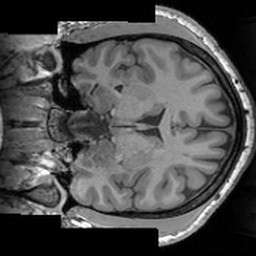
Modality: T1w
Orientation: coronal
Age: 28
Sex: male
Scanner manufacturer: siemens
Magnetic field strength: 3 T
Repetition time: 1.63 s
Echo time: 0.00311 s